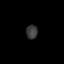
Tissue: lung
Cell type: Epithelial cells
Senescence score: 0.6769
Nuclear area (px): 154
Mean DAPI intensity: 59.357